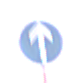
Verkehrszeichen: VorgeschriebeneFahrtrichtungGeradeaus
Umgebung: Outdoor, Nature
Tageszeit: SunriseSunset
Wetter: Clear
Licht: Natural
Jahreszeit: NotSpecified
Kontrast: LowContrast